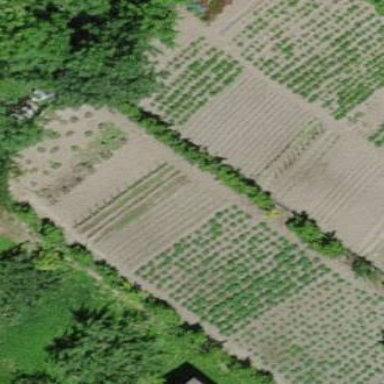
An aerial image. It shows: Vineyard with grape crops.